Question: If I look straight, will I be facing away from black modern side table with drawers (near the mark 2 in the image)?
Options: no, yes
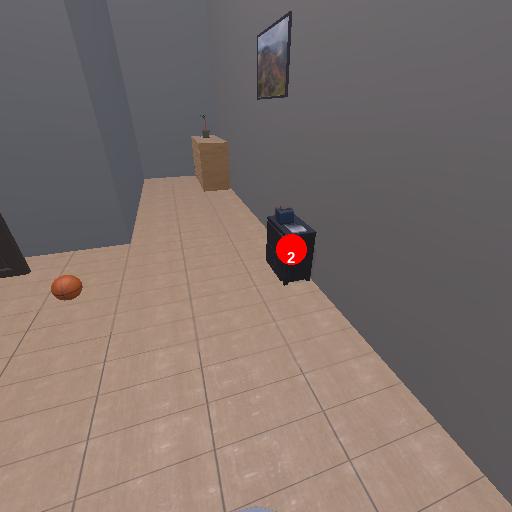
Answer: no